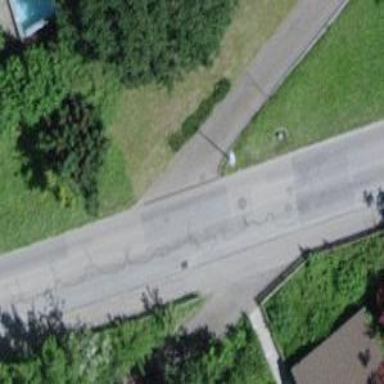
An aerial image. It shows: Road with steps.